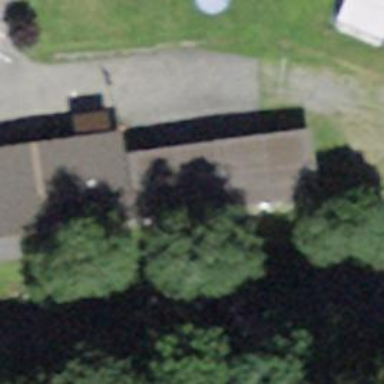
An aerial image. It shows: Toilets.